Question: I'm trying to use Frozen Column from <URL>.
But I can't set the width of the first frozen column, this is really too wide.

Someone could told me how to fix it ?
XHTML :
'''
<p:dataTable var="car" value="#{dtScrollView.cars}"
scrollable="true" scrollHeight="150"
scrollWidth="300" frozenColumns="1">
<p:column headerText="Id" footerText="Model">
<h:outputText value="#{car.model}" />
</p:column>
<p:column headerText="Year" footerText="Year">
<h:outputText value="#{car.year}" />
</p:column>
</p:dataTable>
'''
I'm using PrimeFaces 5.0.
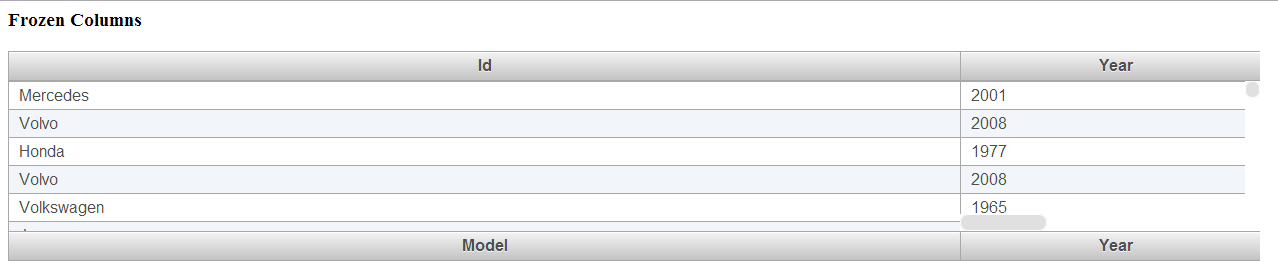
Answer: In order to change the width of the frozen columns, use the following CSS class:
'''
/* Change frozen width */
.ui-datatable-frozenlayout-left {
width: 20%;
}
'''
Here's an <URL>.
Hope this helps.